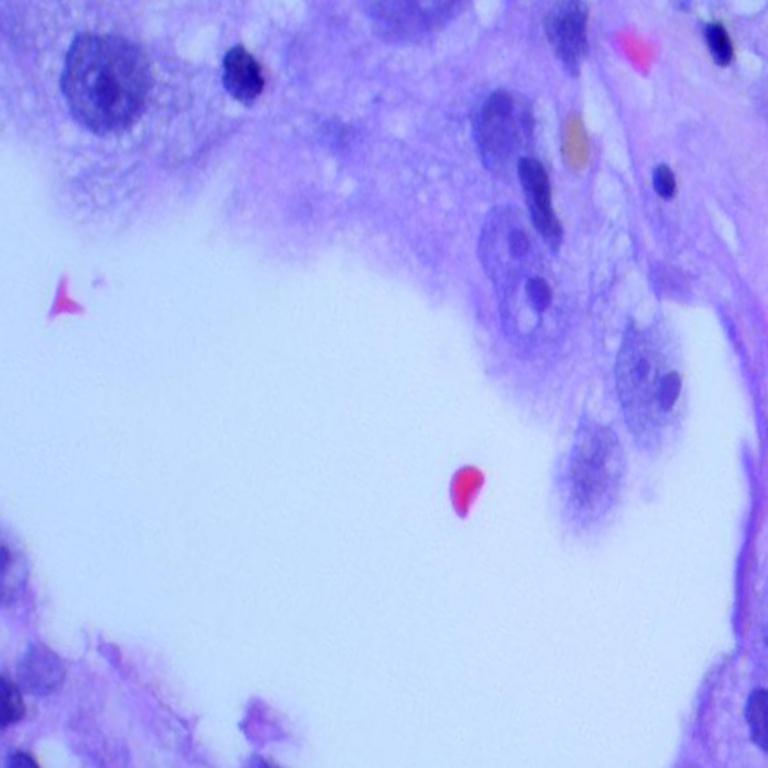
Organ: lung
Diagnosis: adenocarcinomas